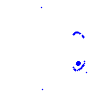
Particle: electron